Interaction volume radius: 5 \u00c5
Interaction volume height: 25 \u00c5
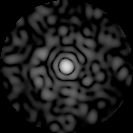
Disorder parameter: 0.8119